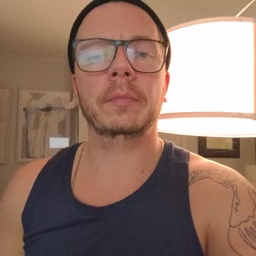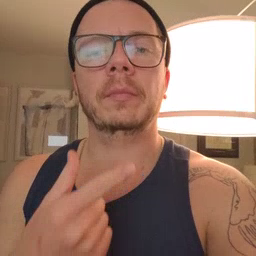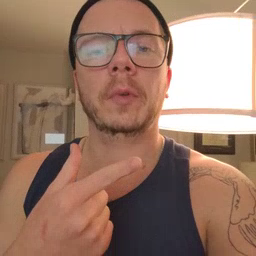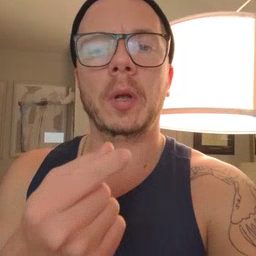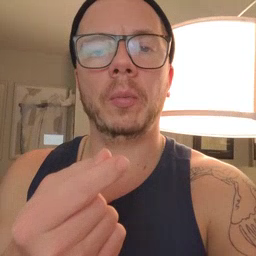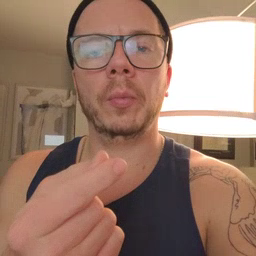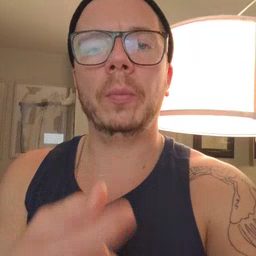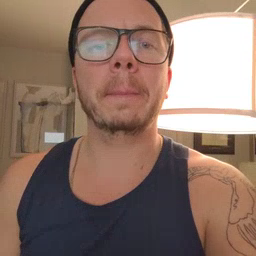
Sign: go